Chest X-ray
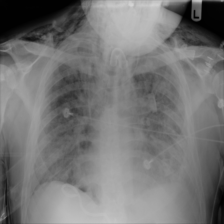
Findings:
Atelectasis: negative
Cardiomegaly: negative
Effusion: negative
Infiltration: positive
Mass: negative
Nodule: negative
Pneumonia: negative
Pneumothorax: negative
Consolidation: negative
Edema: negative
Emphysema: positive
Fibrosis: negative
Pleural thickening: negative
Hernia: negative